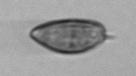
Label: Prorocentrum_triestinum